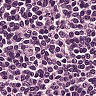
Metastatic tissue present: no